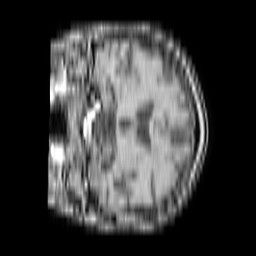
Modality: T1w
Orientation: coronal
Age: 86
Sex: female
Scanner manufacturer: philips
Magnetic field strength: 1.5 T
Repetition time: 0.1877 s
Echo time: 0.00186 s